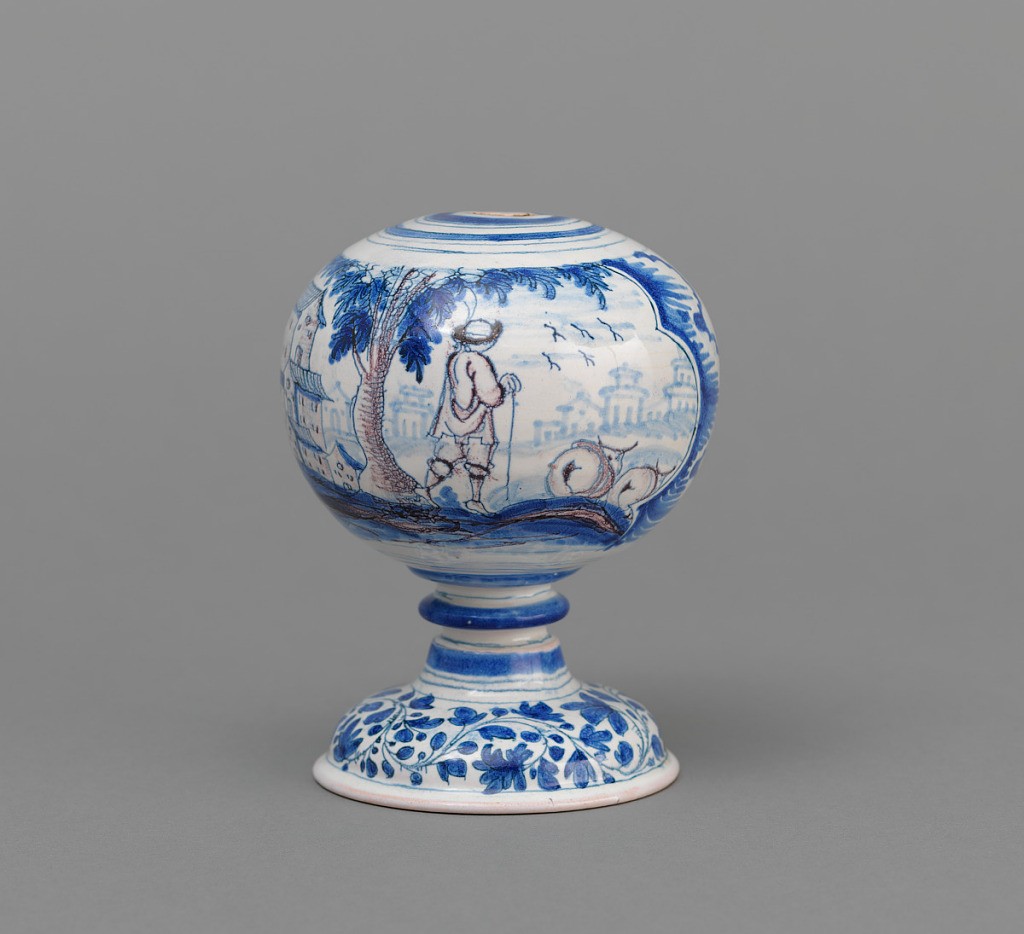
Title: wig stand
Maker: Factory of Leroy
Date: mid-18th century
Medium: Tin-glazed earthenware
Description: On pierced globe a cartouche of houses with cowherd and cows, and a bouquet. Flowering ring pedestal. Cobalt blue with accents of manganese purple.